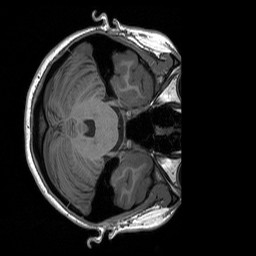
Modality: T1w
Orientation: axial
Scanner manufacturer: siemens
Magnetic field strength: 3 T
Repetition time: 1.76 s
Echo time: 0.0022 s